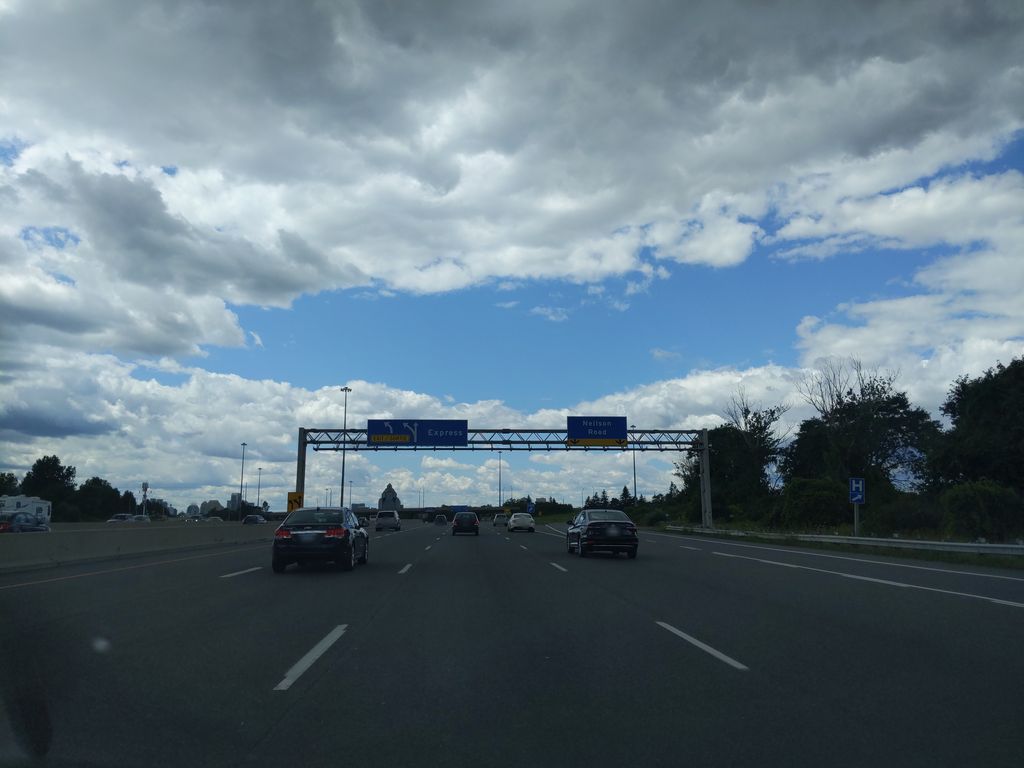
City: toronto